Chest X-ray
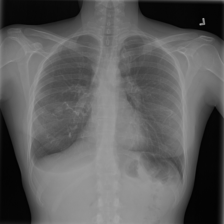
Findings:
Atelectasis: negative
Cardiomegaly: negative
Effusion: negative
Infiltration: negative
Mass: negative
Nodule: positive
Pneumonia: negative
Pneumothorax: negative
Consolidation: negative
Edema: negative
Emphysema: negative
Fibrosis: negative
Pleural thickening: negative
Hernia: negative